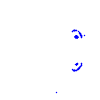
Particle: kaon